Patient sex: M
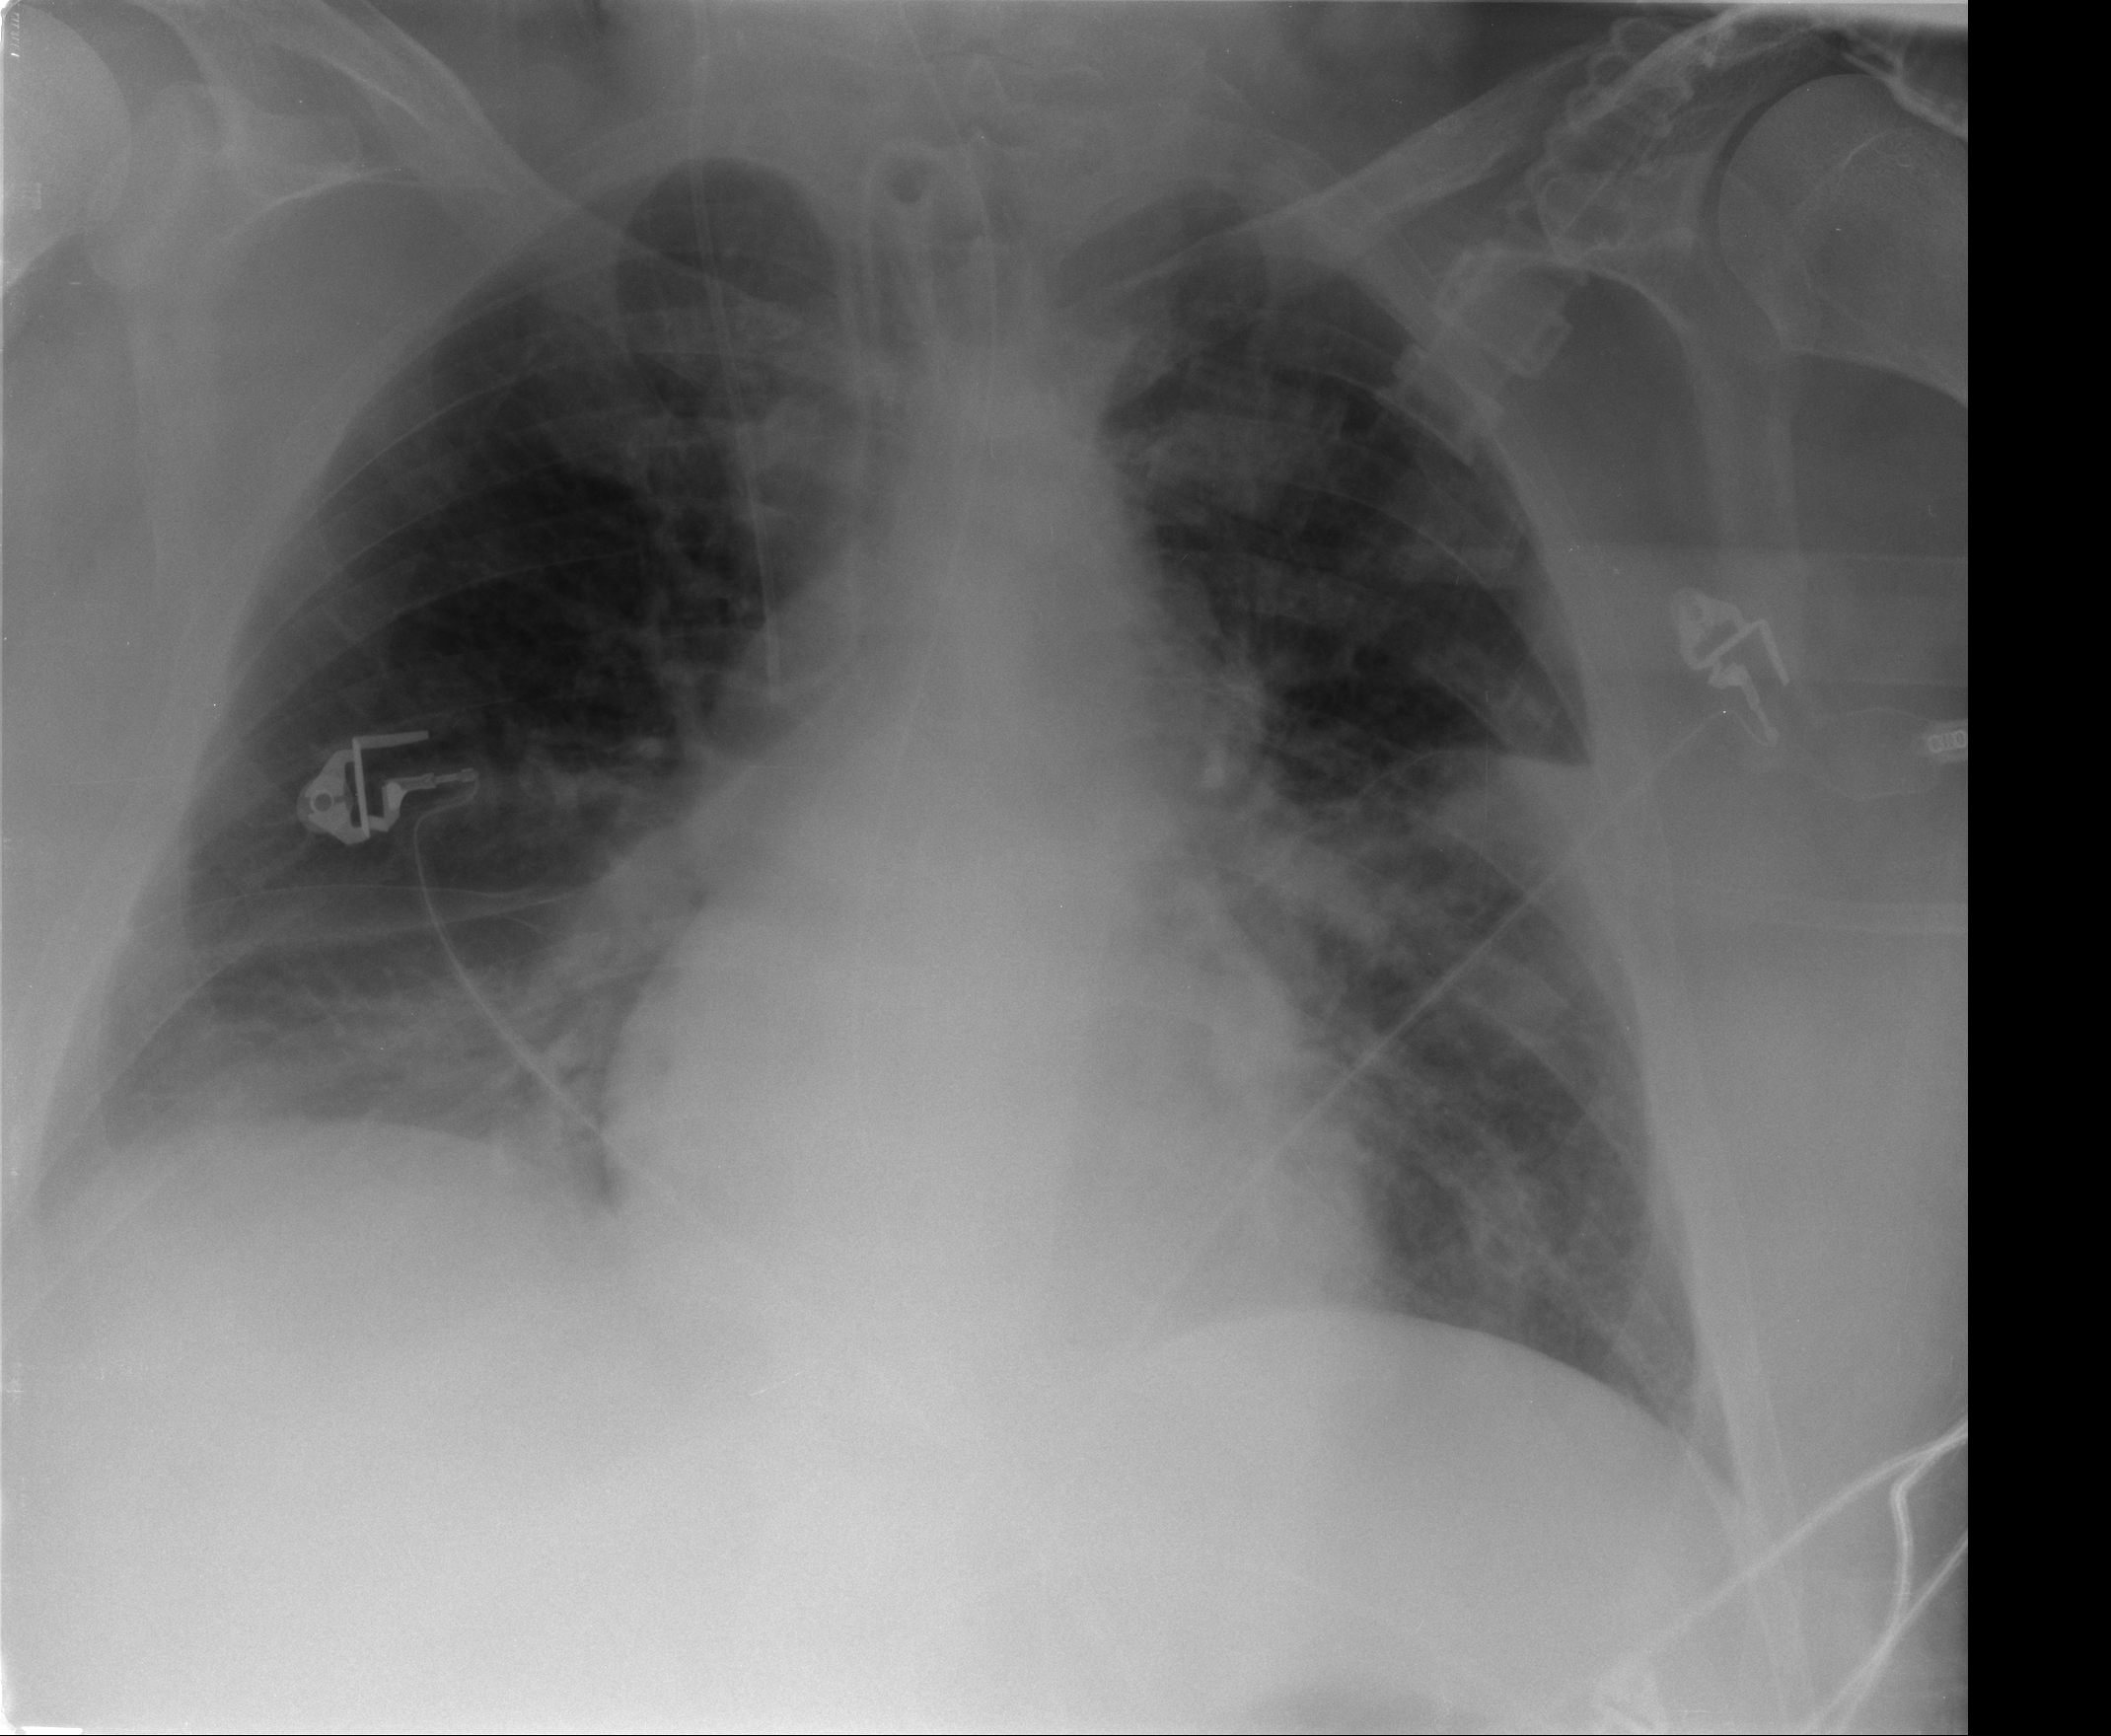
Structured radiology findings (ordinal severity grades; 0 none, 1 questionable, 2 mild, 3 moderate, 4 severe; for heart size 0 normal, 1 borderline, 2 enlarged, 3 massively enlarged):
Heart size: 2
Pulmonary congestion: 1
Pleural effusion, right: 1
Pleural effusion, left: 0
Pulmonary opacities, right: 1
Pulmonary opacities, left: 2
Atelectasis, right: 2
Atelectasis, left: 2